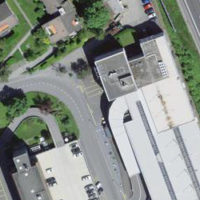
EUNIS habitat code: 57
Species observed at this site:
Chelidonium majus